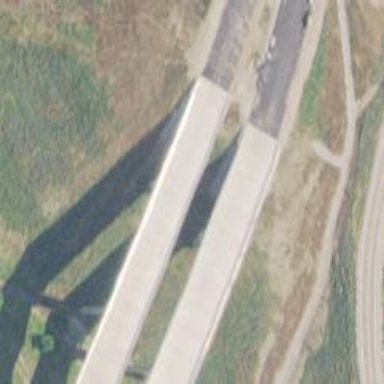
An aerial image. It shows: Bridge crossing over expressway trunk road.